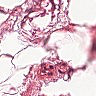
Metastatic tissue present: no